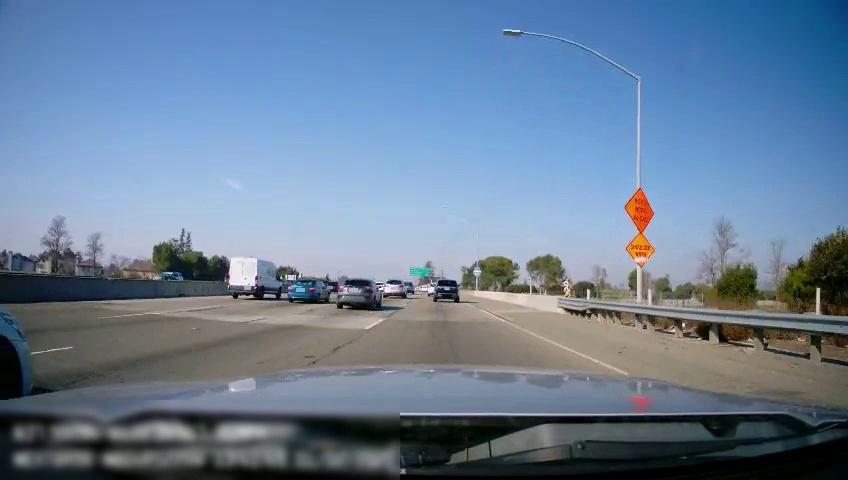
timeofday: Day
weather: Sunny
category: Drivable Space
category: Vehicles | SUV
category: Vehicles | SUV
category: Vehicles | SUV
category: Vehicles | SUV
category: Vehicles | SUV
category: Vehicles | Car
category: Vehicles | SUV
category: Vehicles | Car
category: Vehicles | Van
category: Vehicles | Car
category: Lanes | Current Lane
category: Lanes | Current Lane
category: Lanes | Alternate Lane
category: Lanes | Alternate Lane
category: Traffic | Signs
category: Traffic | Signs
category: Traffic | Signs